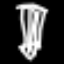
Label: pencil